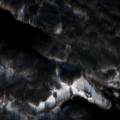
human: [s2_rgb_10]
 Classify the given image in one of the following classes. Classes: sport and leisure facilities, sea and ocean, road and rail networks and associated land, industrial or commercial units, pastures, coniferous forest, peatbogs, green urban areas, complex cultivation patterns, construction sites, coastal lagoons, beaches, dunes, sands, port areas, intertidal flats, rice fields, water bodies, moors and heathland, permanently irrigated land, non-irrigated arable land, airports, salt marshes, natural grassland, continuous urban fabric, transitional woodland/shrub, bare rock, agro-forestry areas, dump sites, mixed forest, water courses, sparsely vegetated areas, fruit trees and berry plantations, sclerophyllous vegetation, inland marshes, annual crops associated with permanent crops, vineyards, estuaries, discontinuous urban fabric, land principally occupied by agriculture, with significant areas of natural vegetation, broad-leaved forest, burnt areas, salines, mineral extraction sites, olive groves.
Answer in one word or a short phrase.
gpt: coniferous forest, mixed forest, water bodies